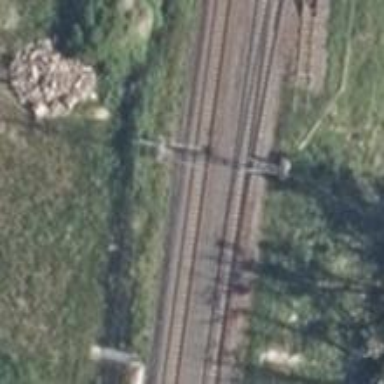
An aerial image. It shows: Milestone along the railway with catenary mast.